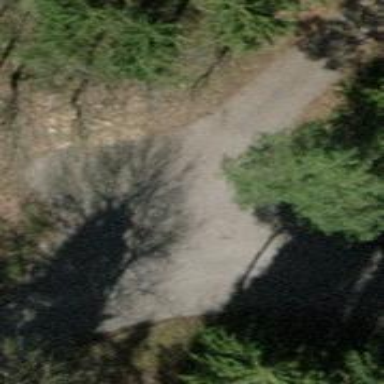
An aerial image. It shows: Unclassified road with asphalt surface.